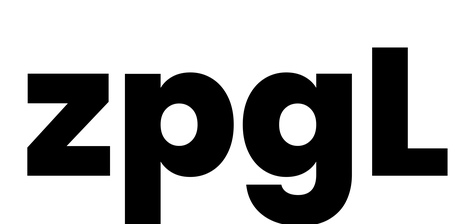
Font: Poppins-ExtraBold